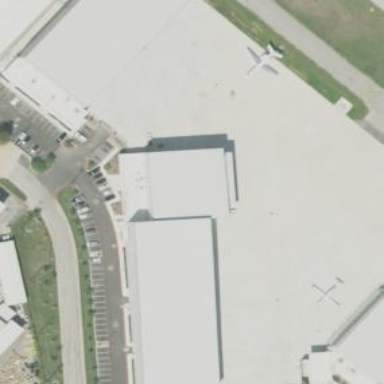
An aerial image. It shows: Building that is hangar at the airport.